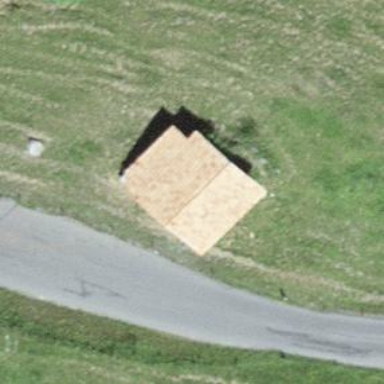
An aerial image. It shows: Rural barn.